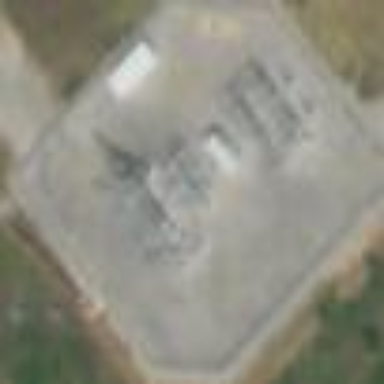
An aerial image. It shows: Distribution power substation surrounded by chain link fence.